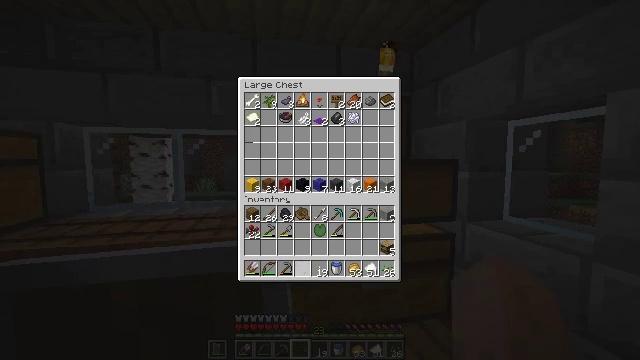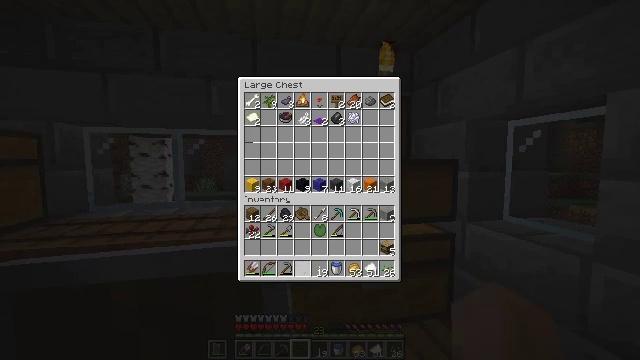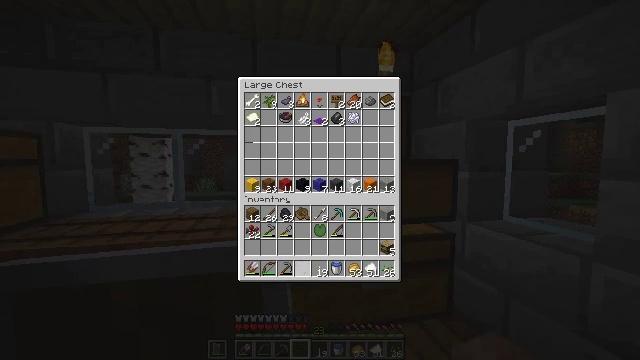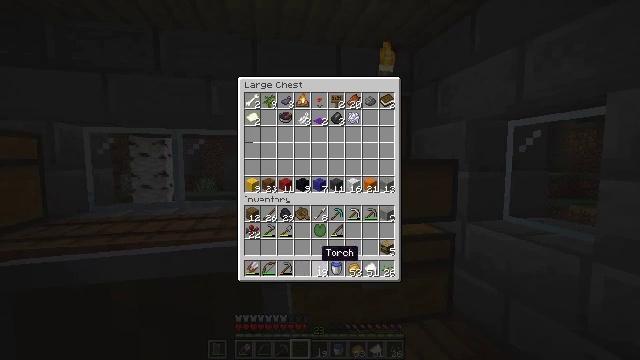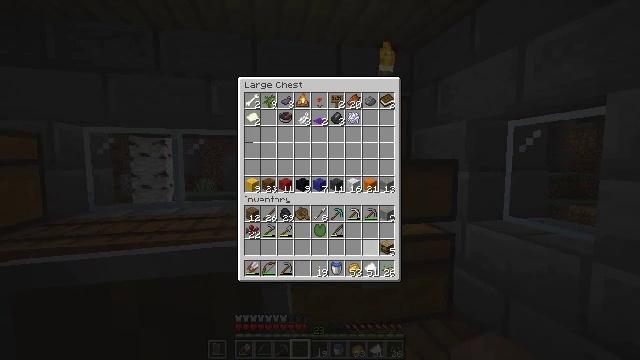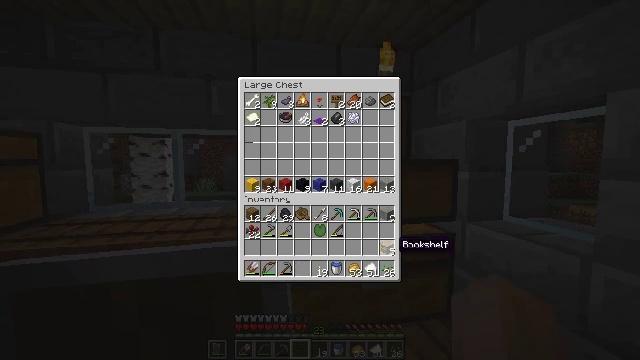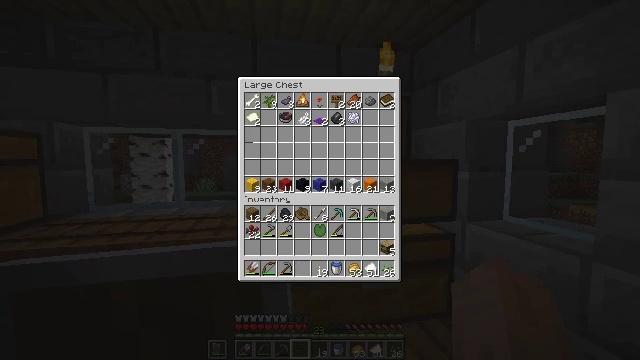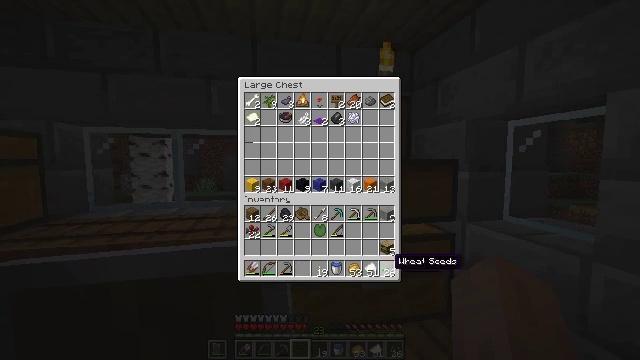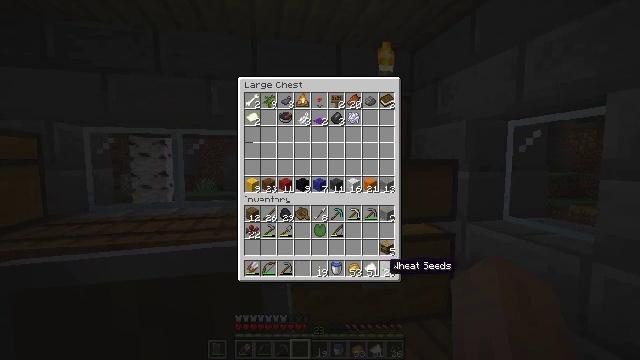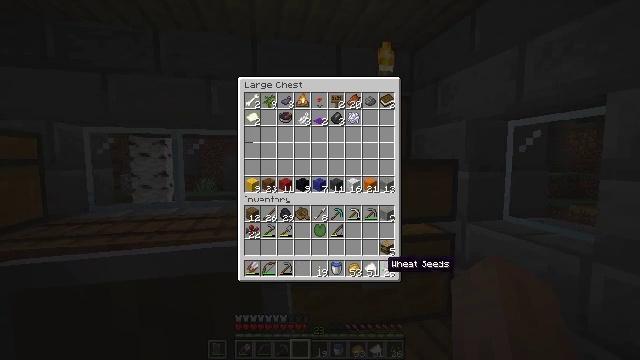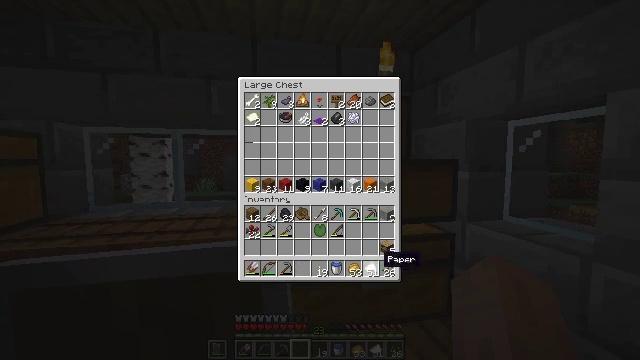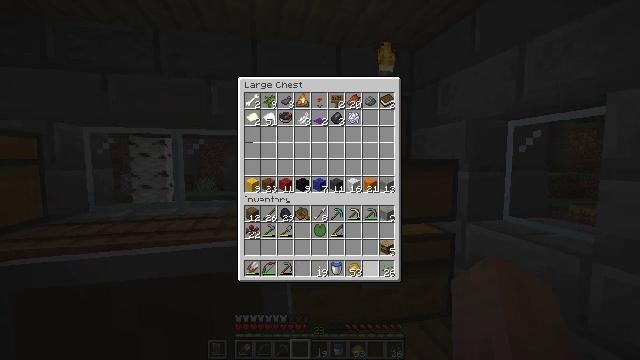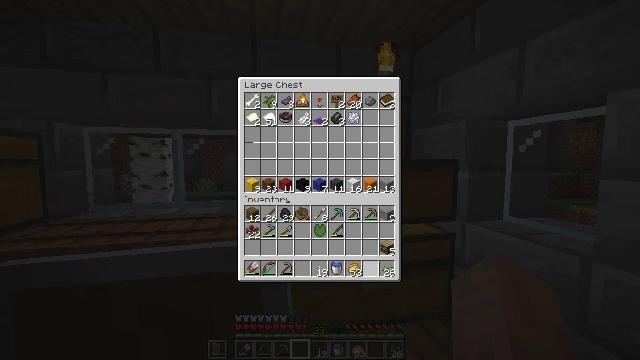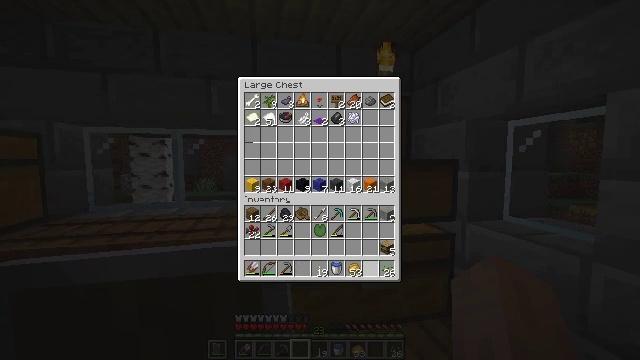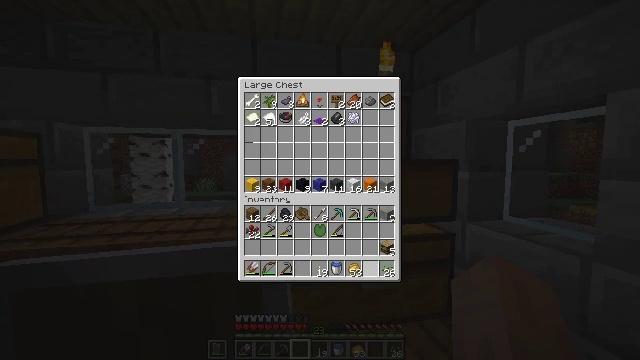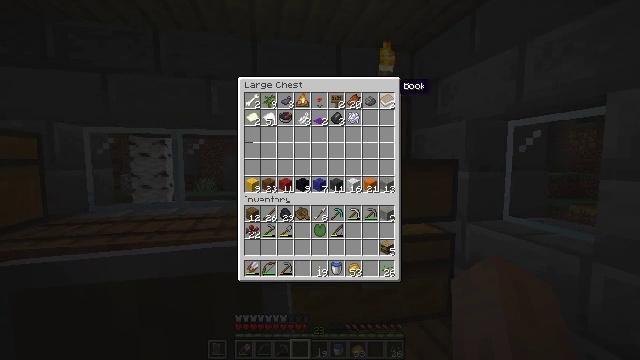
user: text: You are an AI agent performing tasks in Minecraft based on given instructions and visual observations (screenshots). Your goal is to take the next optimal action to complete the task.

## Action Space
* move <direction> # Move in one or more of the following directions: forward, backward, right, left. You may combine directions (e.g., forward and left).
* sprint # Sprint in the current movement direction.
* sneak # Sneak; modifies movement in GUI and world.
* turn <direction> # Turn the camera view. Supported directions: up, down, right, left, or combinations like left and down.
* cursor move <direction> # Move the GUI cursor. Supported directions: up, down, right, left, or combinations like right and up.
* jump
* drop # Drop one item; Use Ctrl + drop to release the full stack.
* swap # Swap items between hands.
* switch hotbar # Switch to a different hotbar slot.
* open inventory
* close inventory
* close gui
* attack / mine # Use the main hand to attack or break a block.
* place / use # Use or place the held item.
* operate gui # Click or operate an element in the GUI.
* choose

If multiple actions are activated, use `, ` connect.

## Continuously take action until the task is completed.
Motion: motion action
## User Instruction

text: Make a stone axe using a crafting table.
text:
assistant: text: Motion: sneak, operate gui
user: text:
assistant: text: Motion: sneak
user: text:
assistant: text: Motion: sneak, cursor move right
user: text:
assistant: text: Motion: sneak, cursor move right and up
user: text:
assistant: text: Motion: sneak, cursor move right
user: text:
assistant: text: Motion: sneak, cursor move down
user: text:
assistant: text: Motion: sneak, cursor move left and down
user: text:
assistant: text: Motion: sneak
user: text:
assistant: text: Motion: sneak
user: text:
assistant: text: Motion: sneak
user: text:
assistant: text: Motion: sneak, operate gui
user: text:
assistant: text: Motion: sneak, operate gui
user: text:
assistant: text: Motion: sneak
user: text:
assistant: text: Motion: sneak
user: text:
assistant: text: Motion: sneak, cursor move right and up
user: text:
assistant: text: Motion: cursor move up
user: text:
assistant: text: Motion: no_op
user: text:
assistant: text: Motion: no_op
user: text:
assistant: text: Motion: no_op
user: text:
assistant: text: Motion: no_op
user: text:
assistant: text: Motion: cursor move left and up
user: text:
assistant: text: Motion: cursor move down
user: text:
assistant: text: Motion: cursor move right and down
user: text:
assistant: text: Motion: no_op
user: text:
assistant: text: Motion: no_op
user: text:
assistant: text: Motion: no_op
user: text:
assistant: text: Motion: cursor move right and down
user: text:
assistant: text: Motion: no_op
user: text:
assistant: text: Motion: no_op
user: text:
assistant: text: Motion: no_op